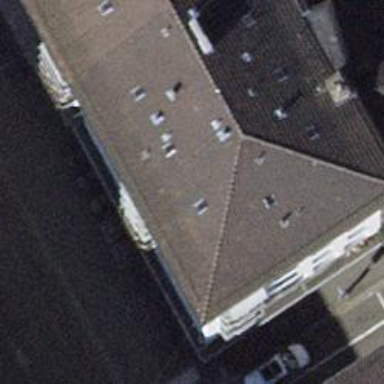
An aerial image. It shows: Restaurant.